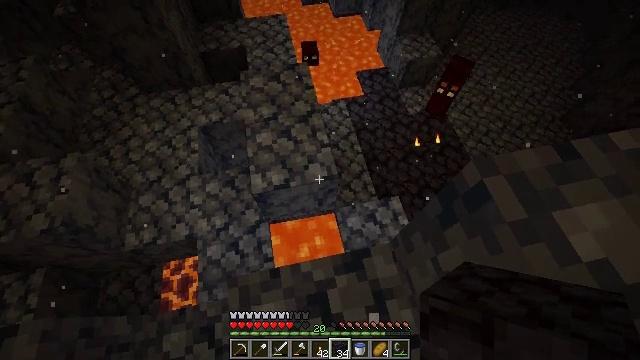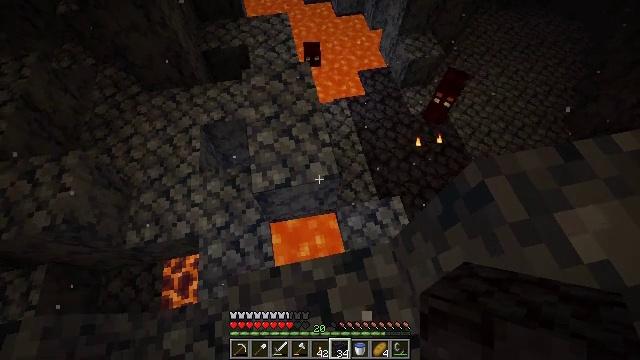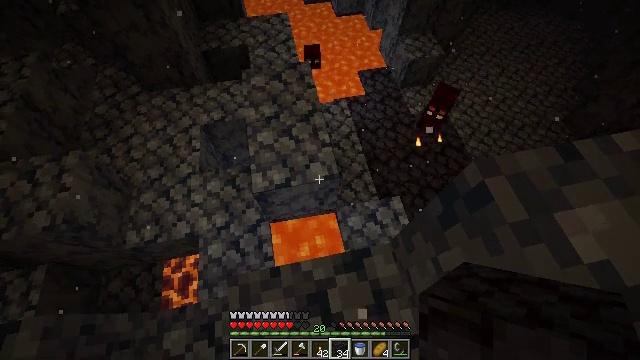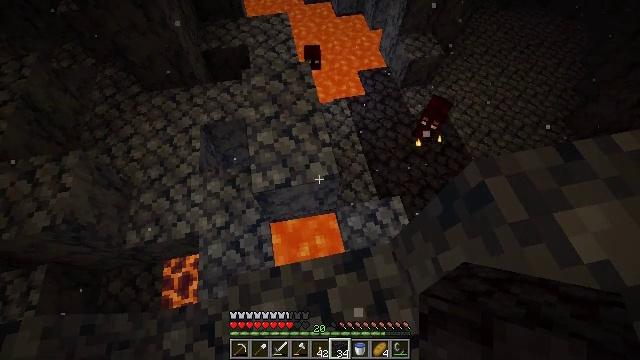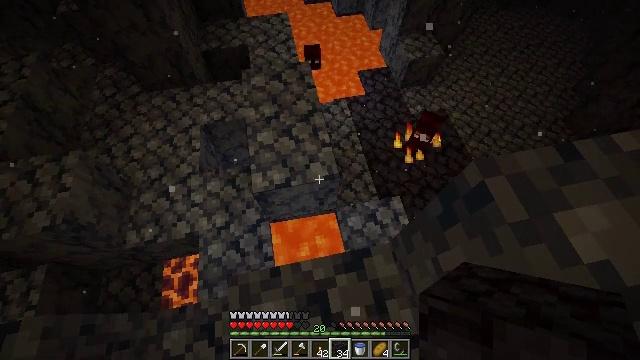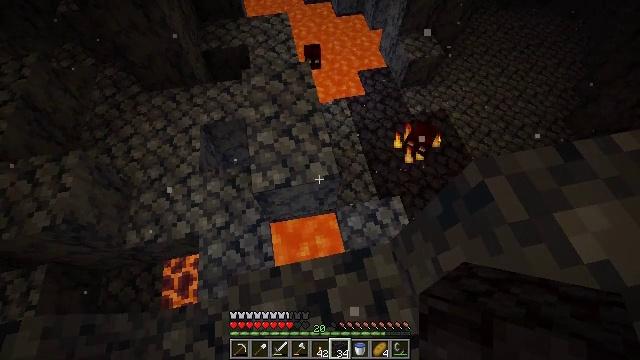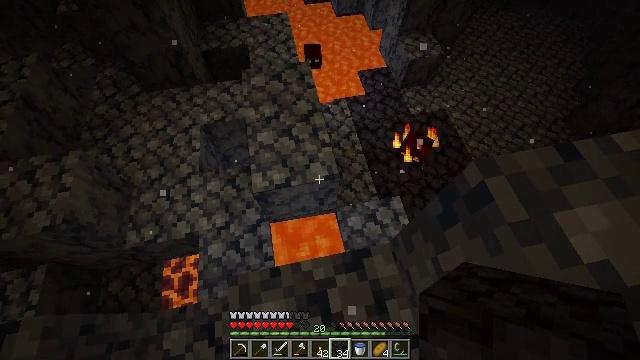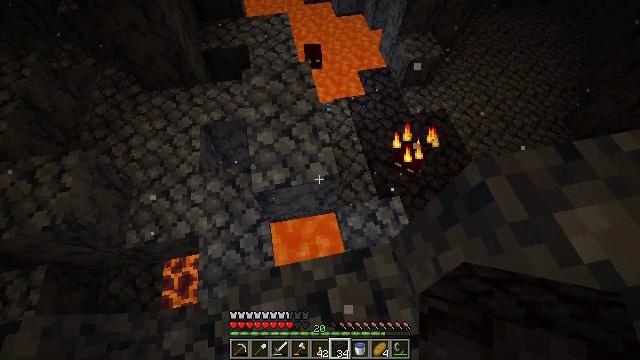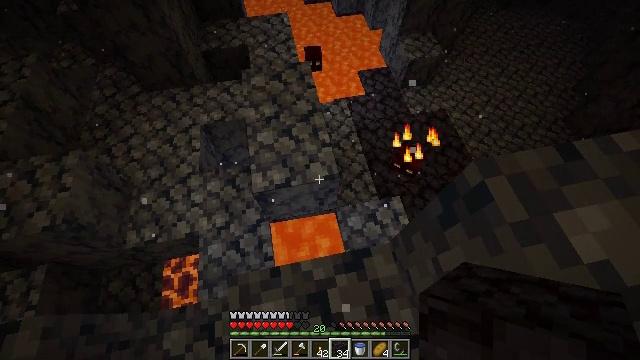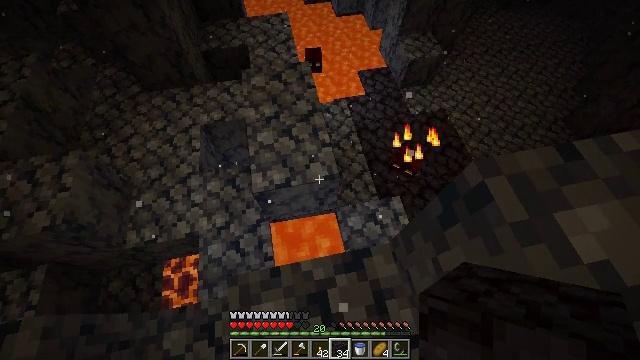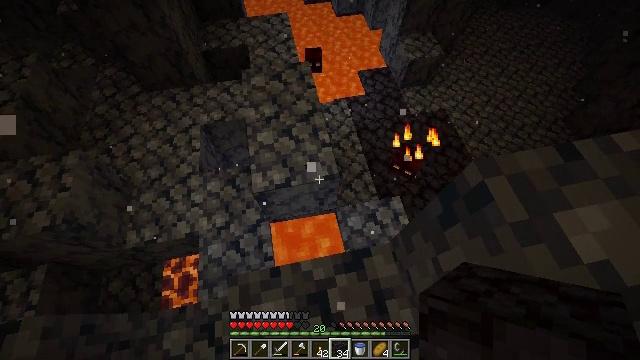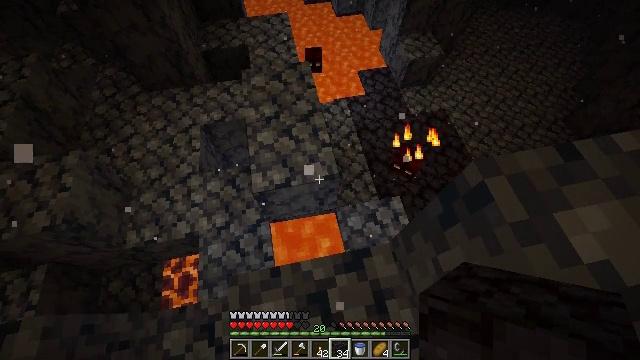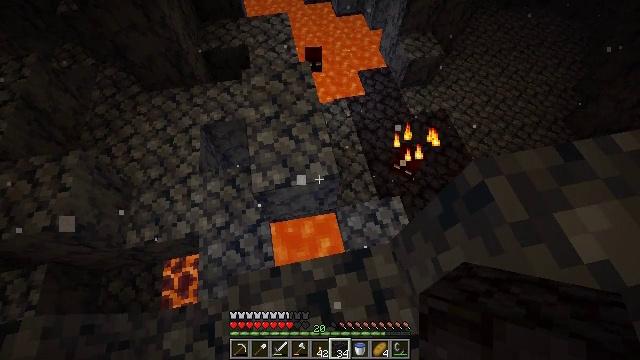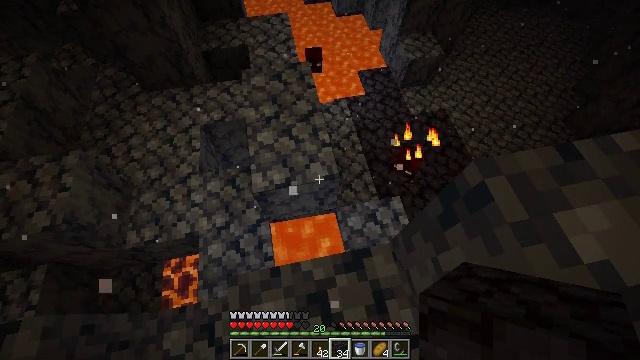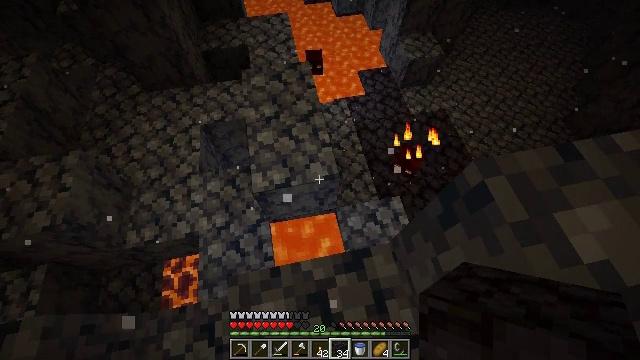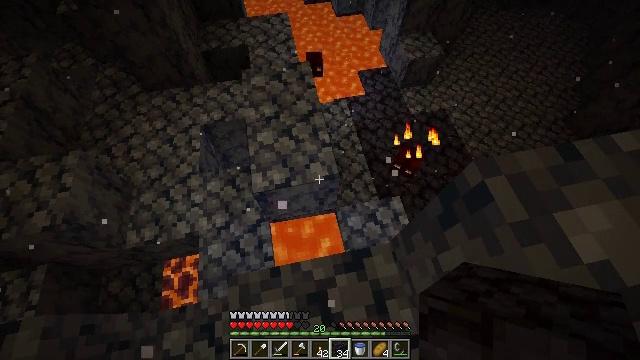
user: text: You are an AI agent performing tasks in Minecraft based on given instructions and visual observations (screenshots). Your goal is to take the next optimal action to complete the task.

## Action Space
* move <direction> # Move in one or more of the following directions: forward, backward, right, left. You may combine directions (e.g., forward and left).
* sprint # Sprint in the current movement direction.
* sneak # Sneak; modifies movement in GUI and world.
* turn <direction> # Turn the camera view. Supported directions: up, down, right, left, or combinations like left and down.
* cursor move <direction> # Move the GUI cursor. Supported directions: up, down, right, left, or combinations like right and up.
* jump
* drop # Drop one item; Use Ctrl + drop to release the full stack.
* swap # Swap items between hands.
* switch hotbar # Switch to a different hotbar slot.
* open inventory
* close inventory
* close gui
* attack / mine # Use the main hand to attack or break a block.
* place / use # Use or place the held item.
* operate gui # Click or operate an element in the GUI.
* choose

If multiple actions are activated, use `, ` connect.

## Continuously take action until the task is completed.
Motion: motion action
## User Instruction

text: Defeat a magma cube.
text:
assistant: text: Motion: no_op
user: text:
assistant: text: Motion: no_op
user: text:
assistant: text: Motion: no_op
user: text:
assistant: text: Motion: no_op
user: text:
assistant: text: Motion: no_op
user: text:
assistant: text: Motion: no_op
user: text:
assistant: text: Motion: no_op
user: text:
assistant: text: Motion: no_op
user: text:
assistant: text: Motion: no_op
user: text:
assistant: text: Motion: no_op
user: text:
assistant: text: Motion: no_op
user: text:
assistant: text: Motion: no_op
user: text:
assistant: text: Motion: no_op
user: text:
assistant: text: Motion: no_op
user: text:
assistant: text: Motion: no_op
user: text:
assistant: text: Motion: no_op
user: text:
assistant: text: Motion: no_op
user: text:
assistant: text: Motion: no_op
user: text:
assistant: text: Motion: no_op
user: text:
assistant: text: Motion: no_op
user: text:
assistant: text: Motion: no_op
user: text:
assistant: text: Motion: no_op
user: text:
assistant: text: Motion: no_op
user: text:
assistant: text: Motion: no_op
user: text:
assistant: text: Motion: no_op
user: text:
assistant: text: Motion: no_op
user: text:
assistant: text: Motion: no_op
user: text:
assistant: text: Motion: no_op
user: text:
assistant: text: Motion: no_op
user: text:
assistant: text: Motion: no_op